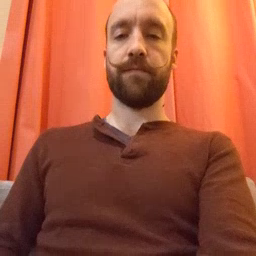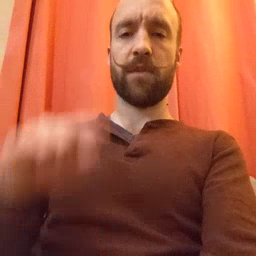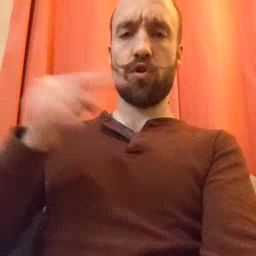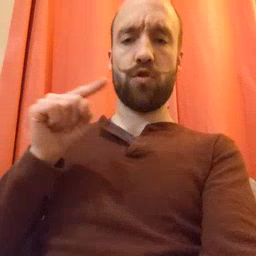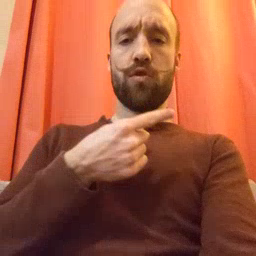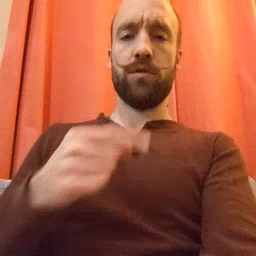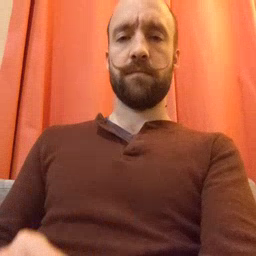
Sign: owie